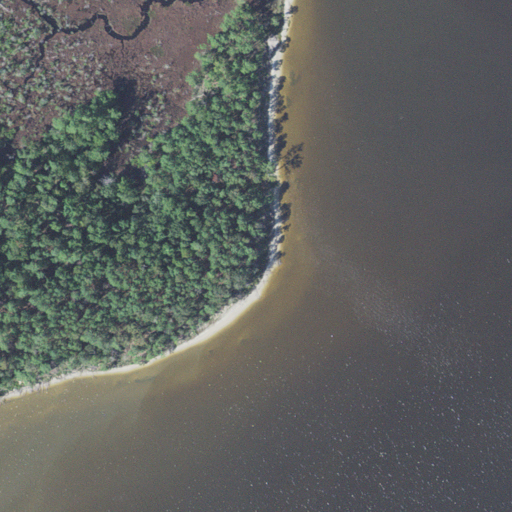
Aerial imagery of cape in North Carolina named Hickory Point containing open water, evergreen forest, herbaceous wetlands, and woody wetlands